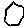
Label: hexagon